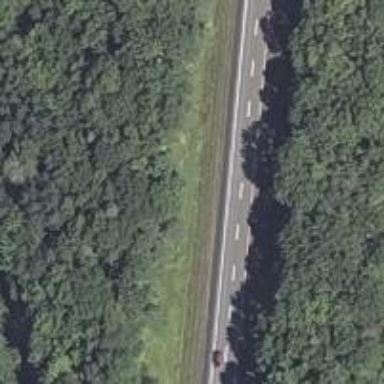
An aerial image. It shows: Asphalt motorway.